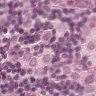
Metastatic tissue present: yes